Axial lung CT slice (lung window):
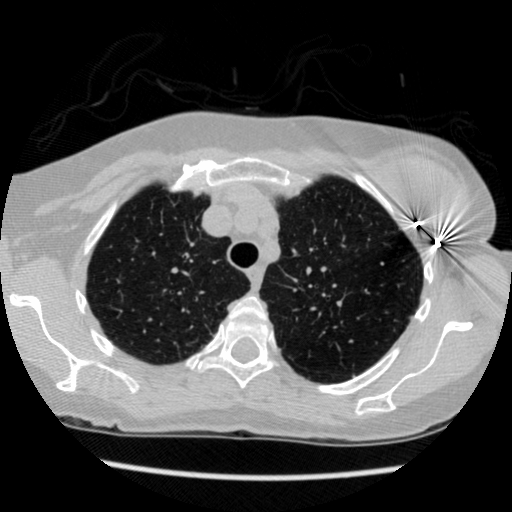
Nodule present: no